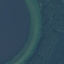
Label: River